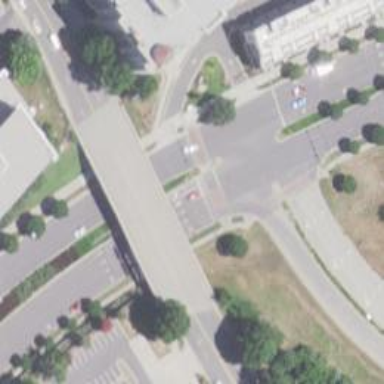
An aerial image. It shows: Traffic island located on footway.